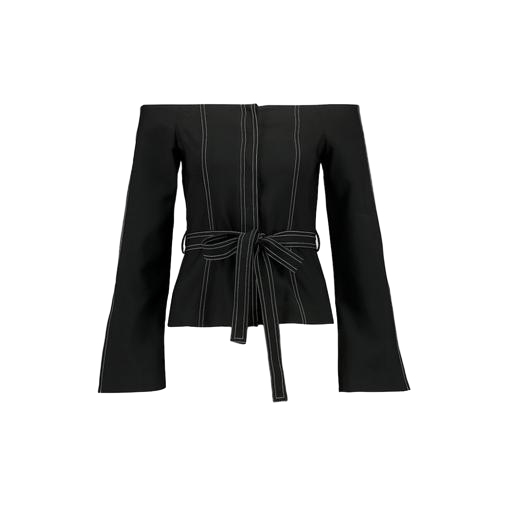
black off shoulder mono box pleat peplum, black elizabeth james pinstripe blazer, black and off-shoulder, white background